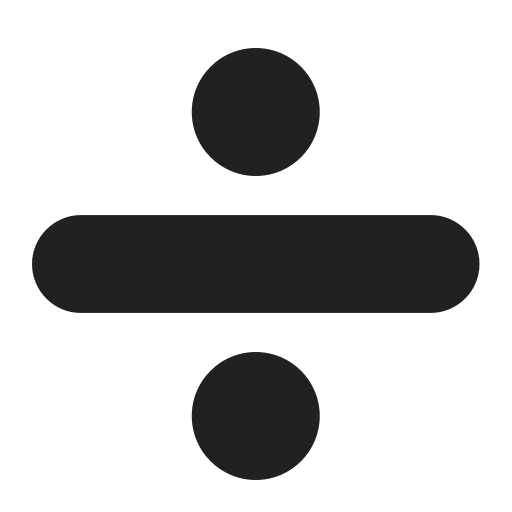
divide high contrast